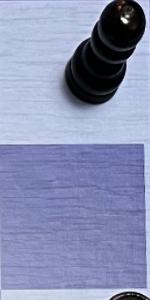
Label: Empty